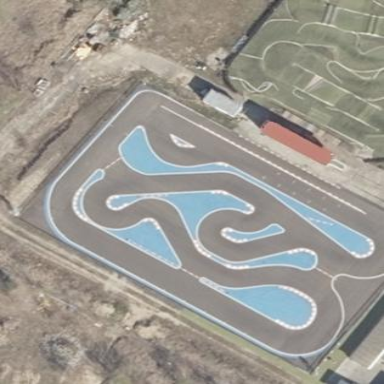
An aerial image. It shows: Sports centre with karting facilities.